Question: Sorry to ask such a simple question but I'm looking at migrating from jQuery to Ember and am trying to figure out calling / responding json without using ember-data. One question I have is how do people suggest having class methods. Say for example I have a post object like this:
'''
Hex.Post = Ember.Object.extend({
id: null,
body: null
});
'''
Would a reasonable findById look like this?
'''
$(document).ready(function(){
Hex.Post.findById=function(id){
console.log("you are here");
$.getJSON("/arc/v1/api/post/" + id, function(data){
var post = Hex.Post.create();
post.set('id', data.id);
post.set('body',data.body);
return post;
});
};
});
'''
Or is this just wrong for creating a findById class method?
When I run this from the chrome console, it comes back as undefined even though the JSON call works fine in a brower. What am I doing wrong?
thx
FROM CHROME CONSOLE:

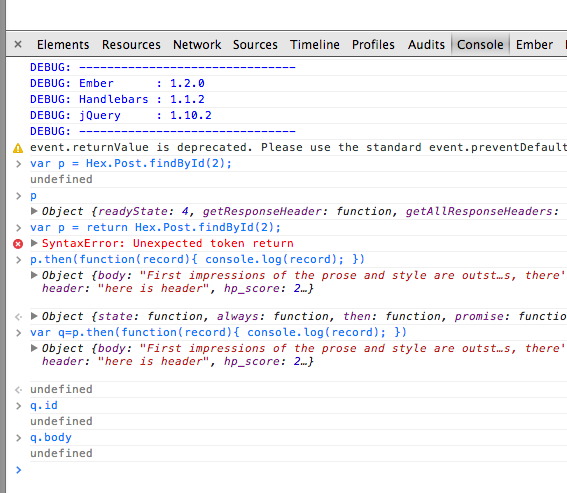
Answer: You'd want to define it on the class, and return the ajax call, which is then a promise
'''
Hex.Post = Ember.Object.extend({
id: null,
body: null
});
Hex.Post.reopenClass({
findById: function(id) {
return Ember.$.getJSON("/arc/v1/api/post/" + id).then(function(data){
var post = Hex.Post.create();
post.set('id', data.id);
post.set('body',data.body);
return post;
});
}
});
'''
'''
Hex.PostRoute = Em.Route.extend({
model: function(param){
return Hex.Post.findById(param.id);
}
});
'''
'''
Hex.Post.findById(42).then(function(record){
console.log(record);
});
'''
or
'''
var promise = Hex.Post.findById(42);
promise.then(function(record){
console.log(record);
});
'''
And here's a simple example:
<URL>